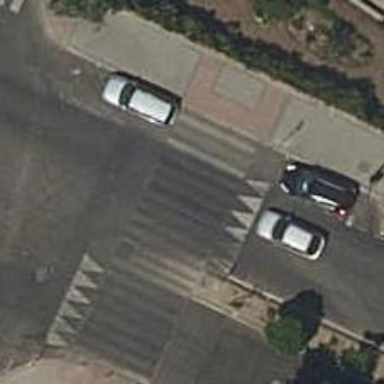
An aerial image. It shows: Uncontrolled crossing on the road with hump for traffic calming.